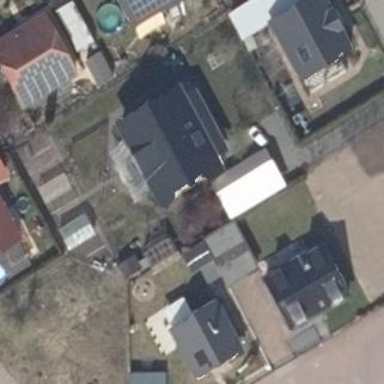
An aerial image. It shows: Gabled house with black roof. The roof is oriented along the building.